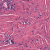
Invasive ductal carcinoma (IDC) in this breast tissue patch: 0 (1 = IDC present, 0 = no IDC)